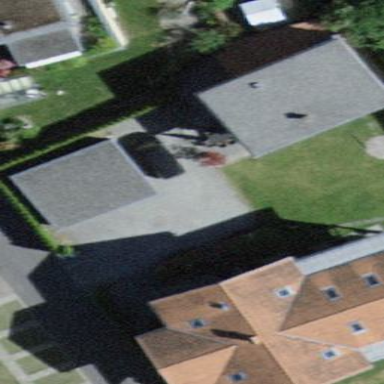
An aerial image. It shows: Group of garages.